Question: This seems to be something new, or at least since the last time I created an ODBC connection to SQL Server .
When I created a new ODBC connection, the database name is now in the dropdown list.

As you can see, I can't read the full table name, and several of my tables have similar names. It didn't always include the database name, is there some option I need to uncheck or something to remove it?
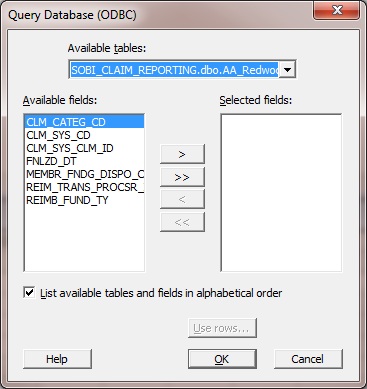
Answer: It turns out this is a function of Minitab and there's no way to actually change it. It's just how the program was designed.